Question: I'm trying to migrate one of my applications from Obj-C to Swift and I've a problem with the emails management.
I searched by hours but I did not found how solve this problem.
Basically, I'm trying to migrate the 'func mailComposeController(controller: MFMailComposeViewController!, didFinishWithResult result: MFMailComposeResult, error: NSError!)' function.
The problem is that no options, inside the switch, are valid.
'''
func mailComposeController(controller: MFMailComposeViewController!, didFinishWithResult result: MFMailComposeResult, error: NSError!)
{
switch result.value
{
case CUnsignedInt(MFMailComposeResultCancelled):
var alert = UIAlertController(
title: NSLocalizedString("sendingStatus", tableName: "LocalizationFile", comment:"sendingStatus"),
message: NSLocalizedString("emailCancelledByUser", tableName: "LocalizationFile", comment:"emailCancelledByUser"),
preferredStyle: UIAlertControllerStyle.Alert)
self.presentViewController(alert, animated: true, completion: nil)
case MFMailComposeResult(MFMailComposeResultFailed):
var alert = UIAlertController(
title: NSLocalizedString("sendingStatus", tableName: "LocalizationFile", comment:"sendingStatus"),
message: NSLocalizedString("emailSentFailed", tableName: "LocalizationFile", comment:"emailSentFailed"),
preferredStyle: UIAlertControllerStyle.Alert)
self.presentViewController(alert, animated: true, completion: nil)
case MFMailComposeResultSaved:
var alert = UIAlertController(
title: NSLocalizedString("sendingStatus", tableName: "LocalizationFile", comment:"sendingStatus"),
message: NSLocalizedString("emailSaved", tableName: "LocalizationFile", comment:"emailSaved"),
preferredStyle: UIAlertControllerStyle.Alert)
self.presentViewController(alert, animated: true, completion: nil)
default:
var alert = UIAlertController(
title: NSLocalizedString("sendingStatus", tableName: "LocalizationFile", comment:"sendingStatus"),
message: NSLocalizedString("emailNotSent", tableName: "LocalizationFile", comment:"emailNotSent"),
preferredStyle: UIAlertControllerStyle.Alert)
self.presentViewController(alert, animated: true, completion: nil)
}
}
'''

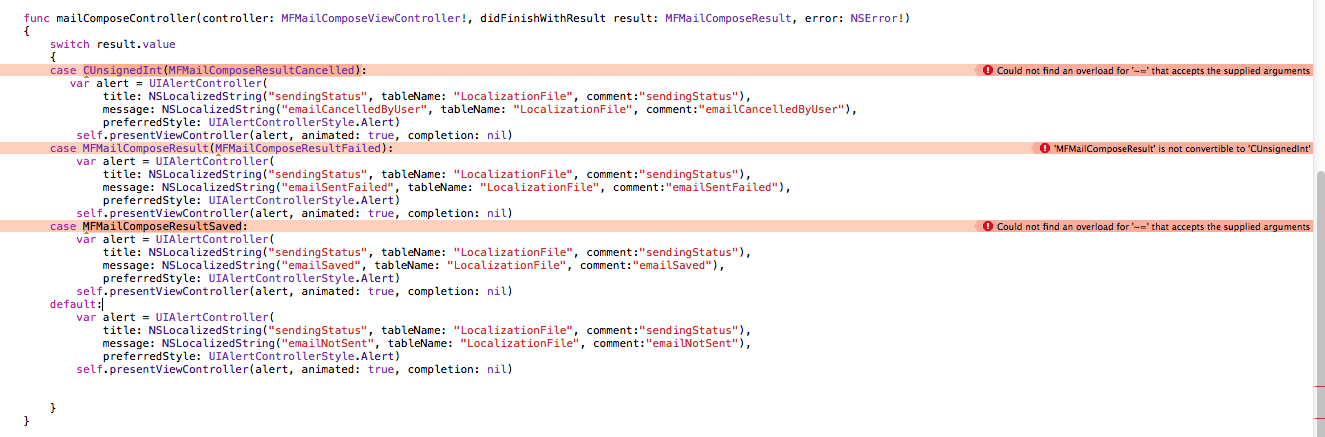
Answer: Don't forget that you can also use '.rawValue' ('.value' in older versions of Swift) on the specific result types you're comparing your variable result to:
'''
var result:MFMailComposeResult = MFMailComposeResultCancelled
switch(result.value) { // <-- Here, note .value is being used
case MFMailComposeResultCancelled.value: // <-- And here as well!
print("Cancelled")
default:
print("Default")
}
'''